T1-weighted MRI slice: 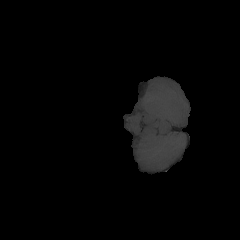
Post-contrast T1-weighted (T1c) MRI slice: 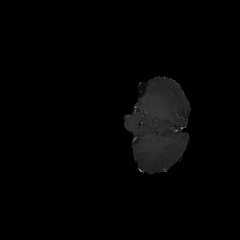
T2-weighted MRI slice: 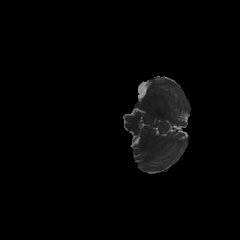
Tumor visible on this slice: no